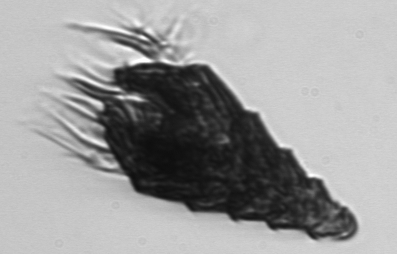
Label: Laboea_strobila